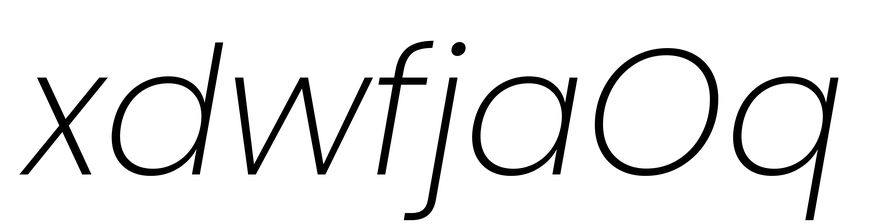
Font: Poppins-ExtraLightItalic